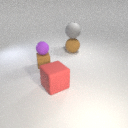
small brown rubber cube to the left of large red rubber cube